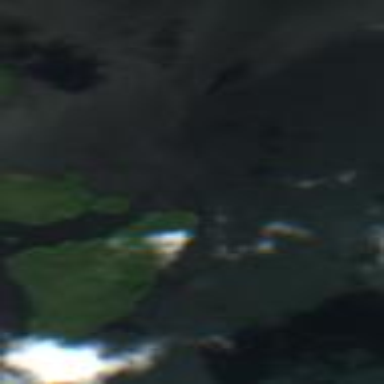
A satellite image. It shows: Image showing island.